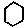
Label: hexagon